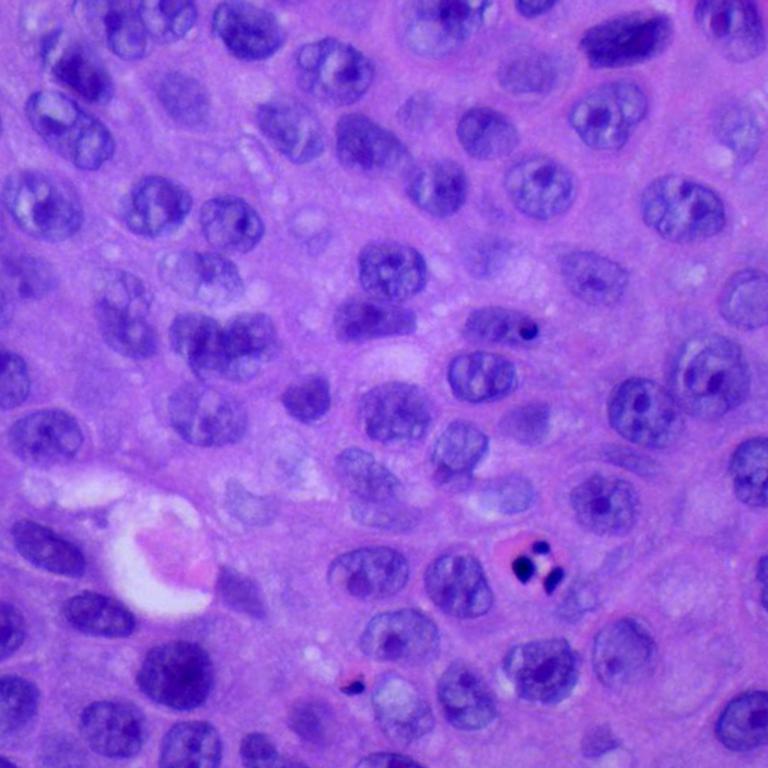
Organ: lung
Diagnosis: squamous carcinomas